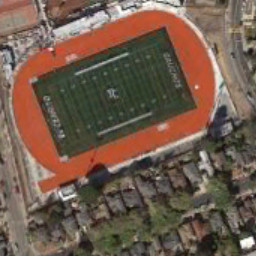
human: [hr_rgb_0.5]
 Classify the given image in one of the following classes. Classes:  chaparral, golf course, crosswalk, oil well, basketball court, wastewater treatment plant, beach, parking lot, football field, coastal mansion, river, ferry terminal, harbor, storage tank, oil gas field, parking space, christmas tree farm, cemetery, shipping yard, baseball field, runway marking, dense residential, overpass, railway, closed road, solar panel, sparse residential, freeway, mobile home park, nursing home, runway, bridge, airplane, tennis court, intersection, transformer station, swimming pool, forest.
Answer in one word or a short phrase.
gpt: football field